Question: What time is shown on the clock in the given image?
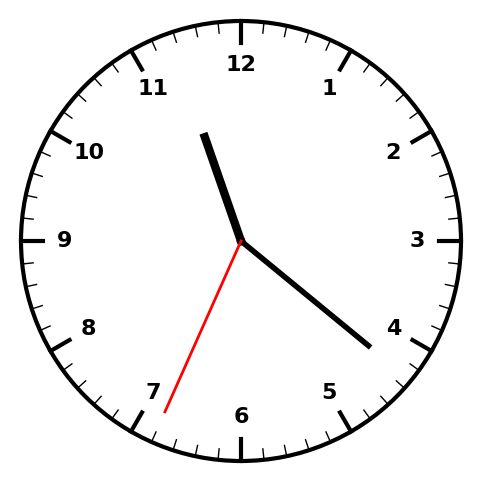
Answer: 11:21:34